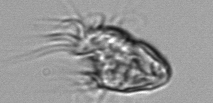
Label: Strombidium_morphotype1